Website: slack
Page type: payment
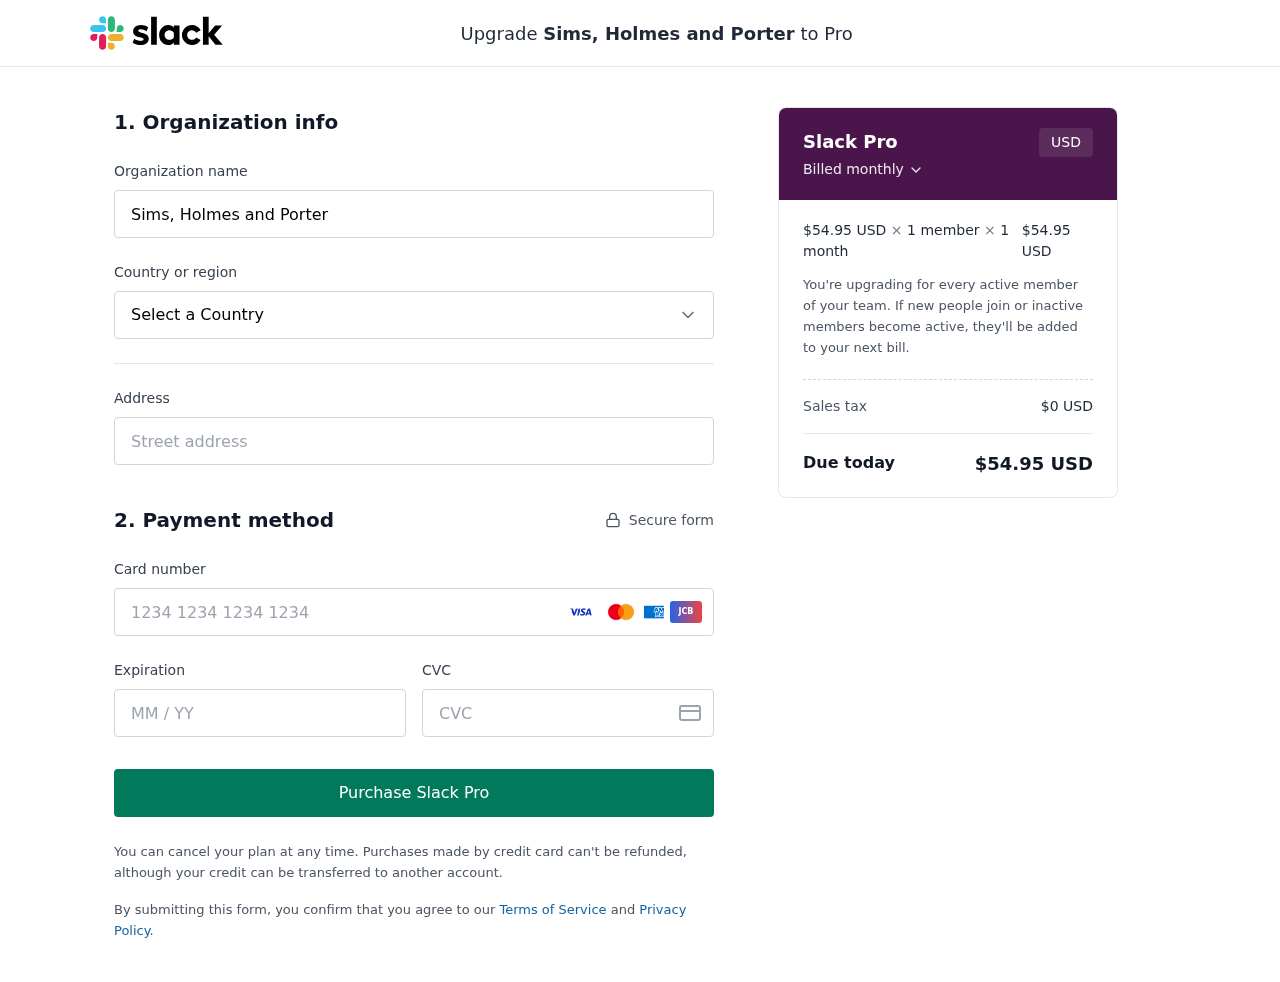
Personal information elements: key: PII_CARD_CVV
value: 625
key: PII_CARD_EXPIRY
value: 01/29
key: PII_CARD_NUMBER
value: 2710 4779 2942 8289
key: PII_COMPANY
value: Sims, Holmes and Porter
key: PII_COUNTRY
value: United States
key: PII_STREET
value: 5645 David Wells Apt. 501
Product elements: key: PRODUCT1_PRICE
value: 54.95
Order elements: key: ORDER_SUBTOTAL
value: $54.95 USD
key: ORDER_TAX
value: $0 USD
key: ORDER_TOTAL
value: $54.95 USD